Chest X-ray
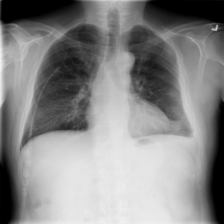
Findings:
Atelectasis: negative
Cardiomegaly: negative
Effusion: negative
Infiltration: negative
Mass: negative
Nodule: negative
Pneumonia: negative
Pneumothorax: negative
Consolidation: negative
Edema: negative
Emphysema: negative
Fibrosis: negative
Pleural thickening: negative
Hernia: negative